Question: I converted my matlab program to a standalone exe. When I call the exe from the command line it does not wait till the exe is executed. The program takes about 20-30sec to run. The program basically creates a txt file. How can I make it to wait until the exe is executed. My matlab main function is
'''
function []=features(img_path,category,output_path)
if (strcmp('shoe',category)== 1)
if exist(img_path,'file')
test_shoes(img_path,output_path);
else
disp ('Input image path does not exist');
end
else
disp('Sorry wrong input for category.Please give shoe/dress/handbag');
end
return;
'''
The problem is shown in the below screenshot:
The "All warnings have the state 'off'." is actually displayed by the exe from MATLAB afer 5 sec but the terminal does not wait until the exe is finished executing i.e "E: est>" is already shown in the next line immediately after calling the exe.
How can I make the commandline wait until the exe os finished executing so that the new command line does not appear until its finished??
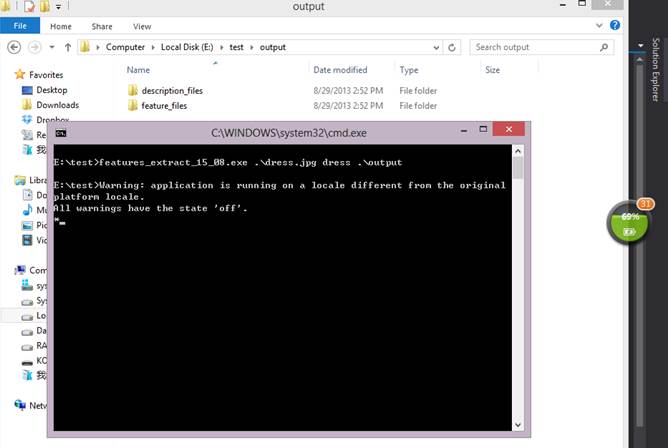
Answer: You could try to run it like this:
START /WAIT MyProgramm.exe
take a look here:
<URL>